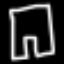
Label: pants